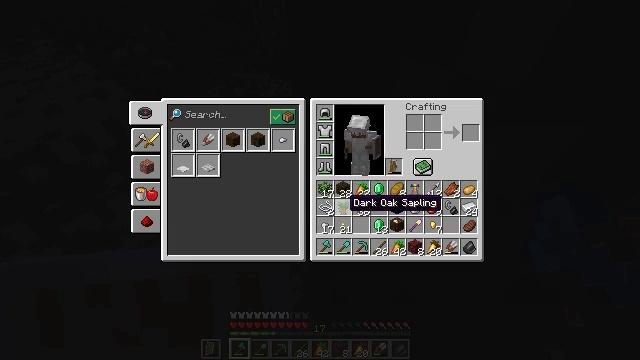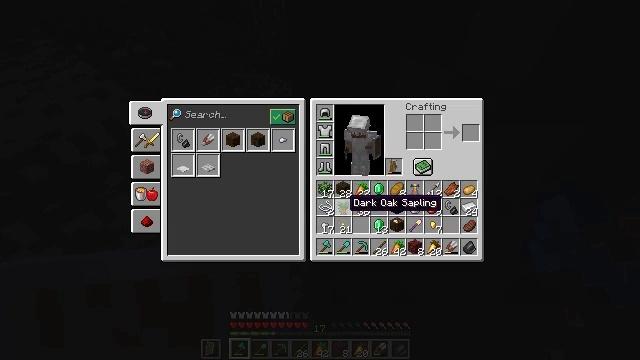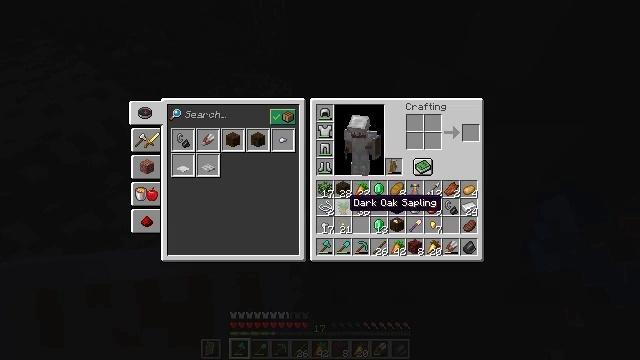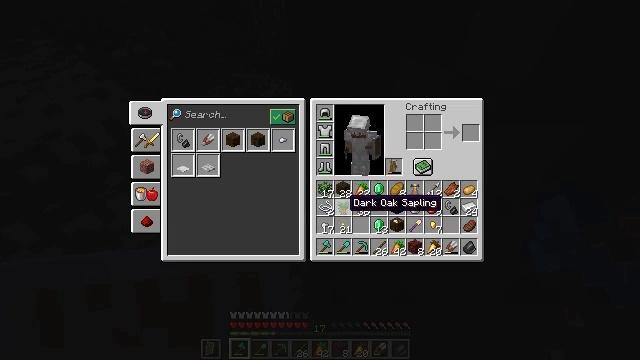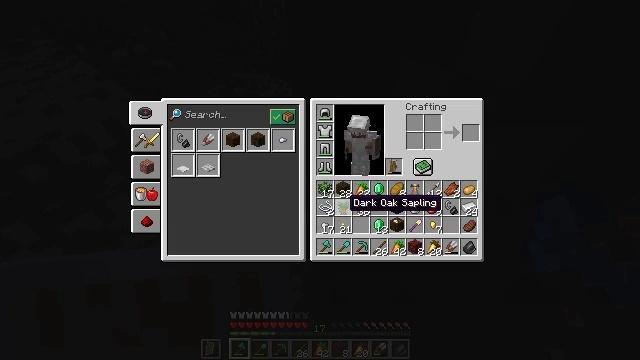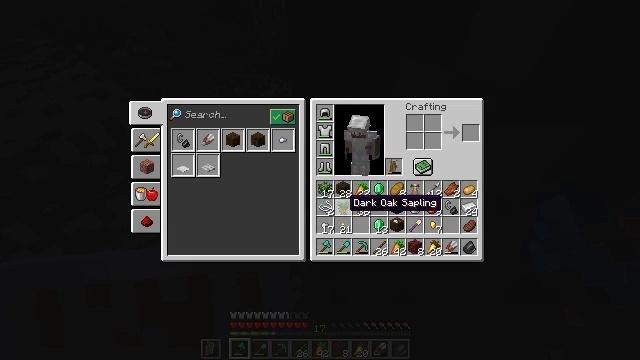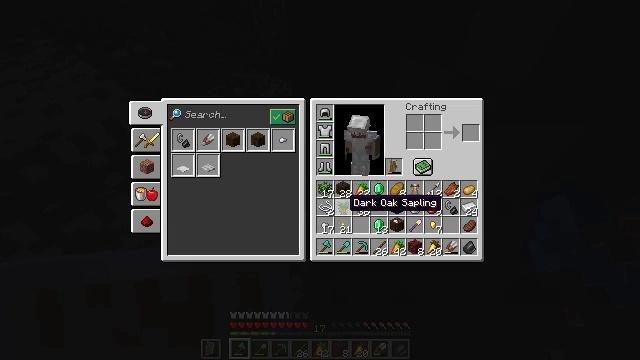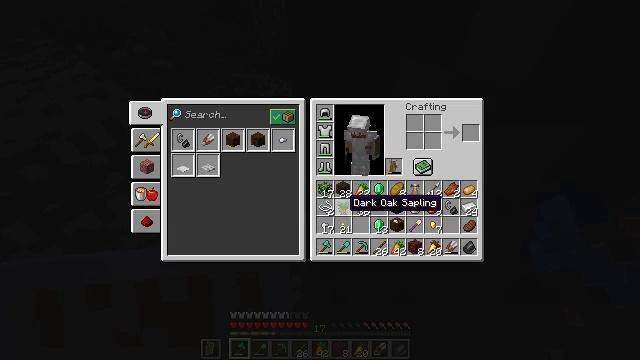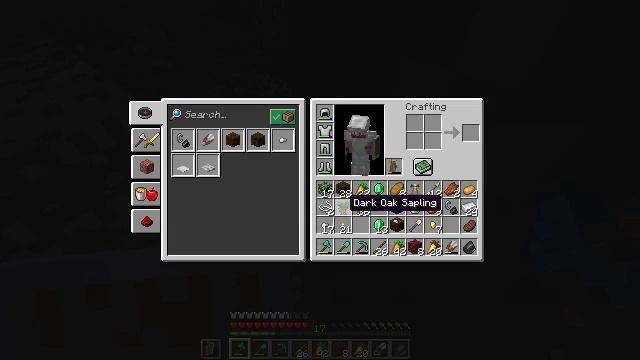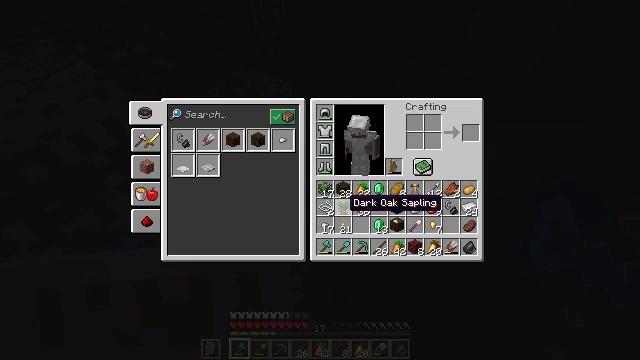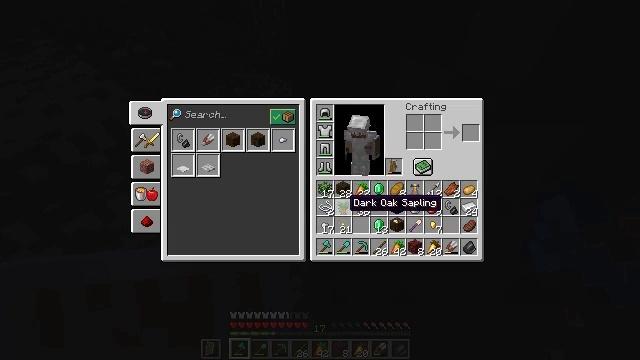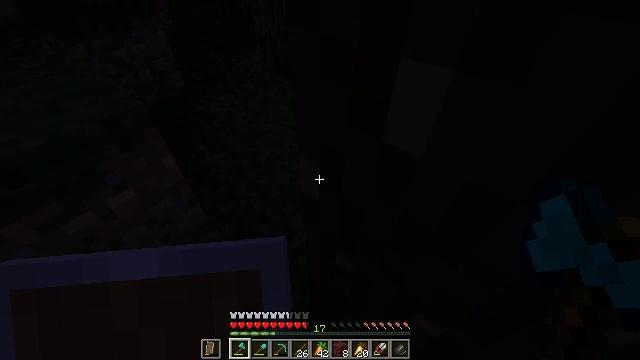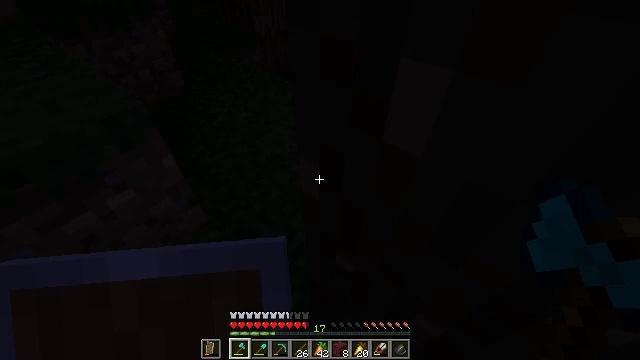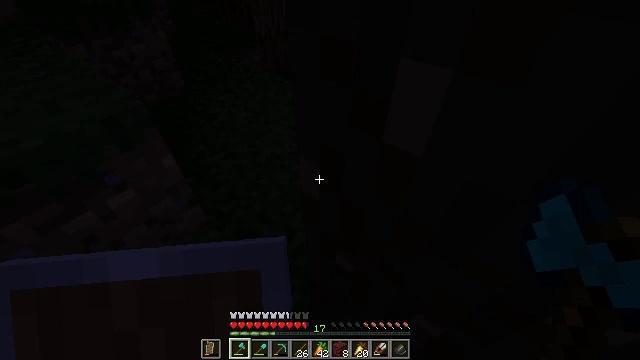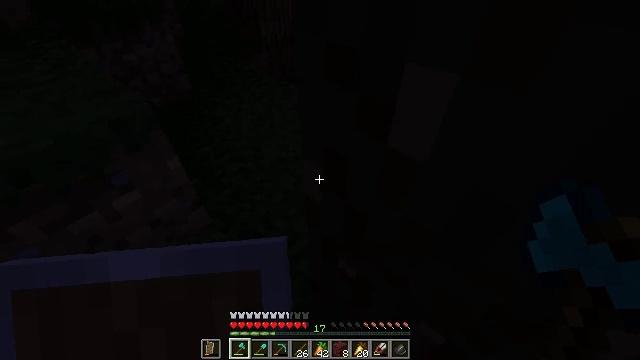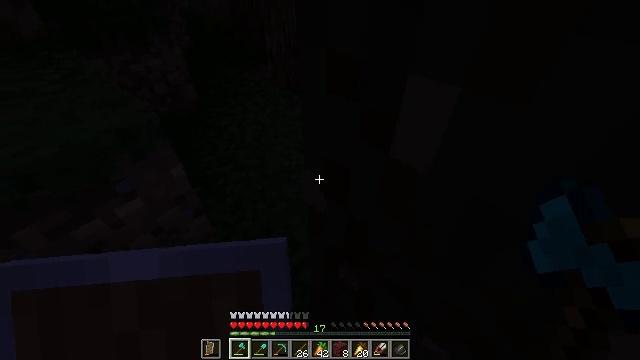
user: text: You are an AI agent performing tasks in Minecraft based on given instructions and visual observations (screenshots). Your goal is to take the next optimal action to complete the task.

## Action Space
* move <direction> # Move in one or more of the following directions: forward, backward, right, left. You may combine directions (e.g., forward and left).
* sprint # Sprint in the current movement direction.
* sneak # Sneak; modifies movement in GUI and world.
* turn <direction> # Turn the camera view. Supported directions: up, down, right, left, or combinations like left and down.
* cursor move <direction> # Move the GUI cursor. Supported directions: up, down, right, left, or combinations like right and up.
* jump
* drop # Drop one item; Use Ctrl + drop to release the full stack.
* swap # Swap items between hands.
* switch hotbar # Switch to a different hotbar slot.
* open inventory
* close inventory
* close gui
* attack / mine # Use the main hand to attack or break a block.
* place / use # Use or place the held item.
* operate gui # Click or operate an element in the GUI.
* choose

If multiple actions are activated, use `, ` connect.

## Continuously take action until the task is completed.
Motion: motion action
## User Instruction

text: Drop a dark oak sapling.
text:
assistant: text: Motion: no_op
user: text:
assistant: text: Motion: no_op
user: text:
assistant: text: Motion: no_op
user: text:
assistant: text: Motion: no_op
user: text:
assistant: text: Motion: no_op
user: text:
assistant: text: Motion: no_op
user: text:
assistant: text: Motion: no_op
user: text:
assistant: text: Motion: no_op
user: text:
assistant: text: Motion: no_op
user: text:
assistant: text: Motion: no_op
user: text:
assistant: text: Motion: close inventory
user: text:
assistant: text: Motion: close inventory
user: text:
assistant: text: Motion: close inventory
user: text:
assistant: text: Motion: turn left
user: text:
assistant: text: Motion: turn up
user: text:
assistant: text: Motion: turn left and up
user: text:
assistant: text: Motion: turn left
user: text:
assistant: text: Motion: move forward, turn left and up
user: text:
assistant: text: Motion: move forward, turn up
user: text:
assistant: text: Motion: move forward, turn up
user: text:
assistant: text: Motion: move forward
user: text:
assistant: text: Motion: move forward
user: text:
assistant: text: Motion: open inventory
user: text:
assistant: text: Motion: open inventory
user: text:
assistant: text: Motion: cursor move up, open inventory
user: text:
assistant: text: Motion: no_op
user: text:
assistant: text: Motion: sprint, cursor move right and down
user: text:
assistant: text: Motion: sprint, cursor move down
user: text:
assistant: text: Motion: sprint
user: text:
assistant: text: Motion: sprint